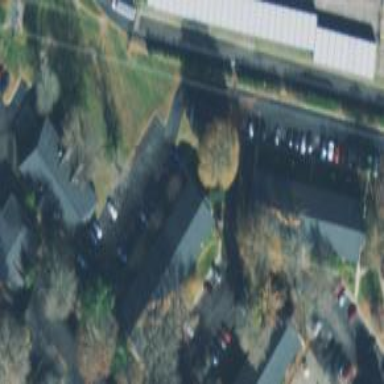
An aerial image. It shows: View of apartment building.